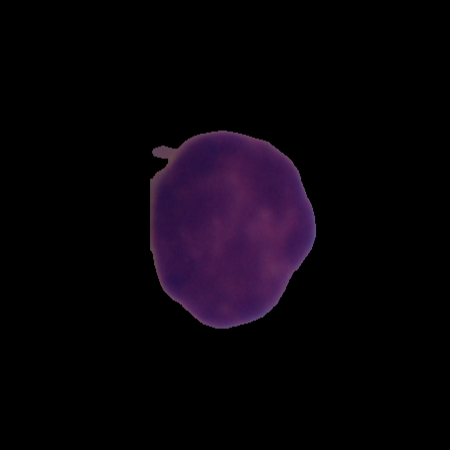
Label: healthy